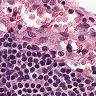
Metastatic tissue present: no